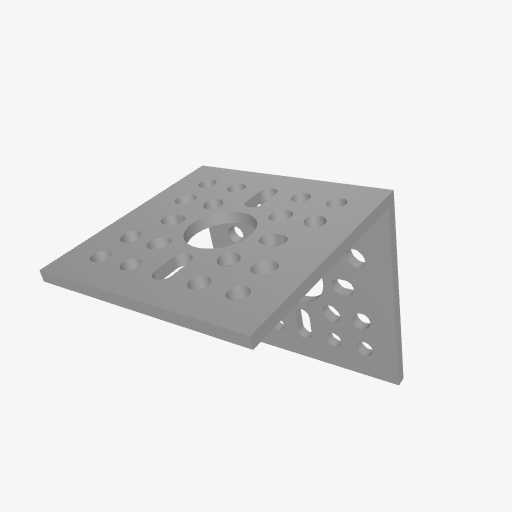
Part: LChannel1H